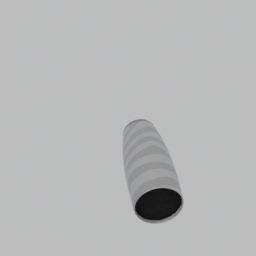
Label: decoration